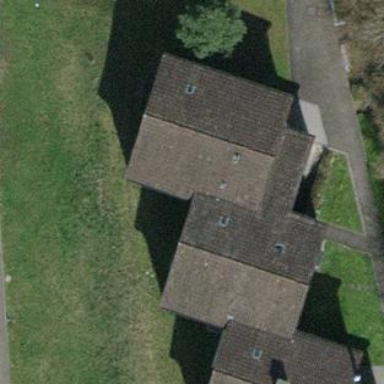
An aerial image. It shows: Gabled roof apartments building.